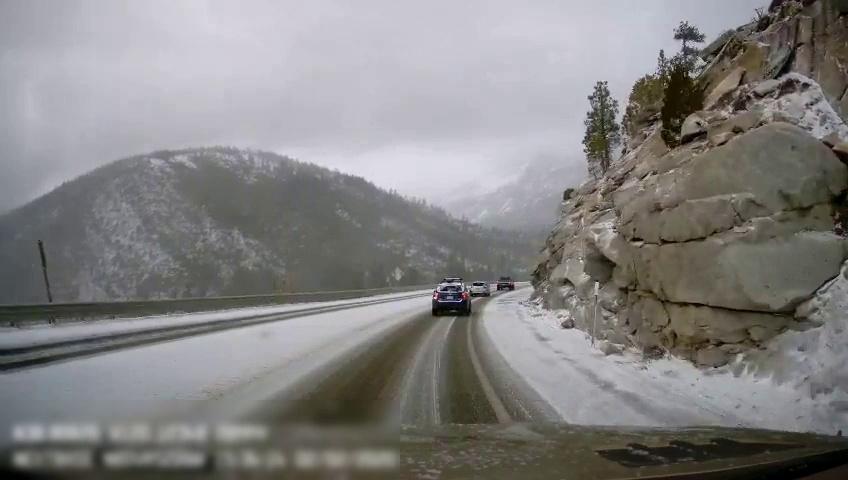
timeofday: Day
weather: Snowy
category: Drivable Space
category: Vehicles | Car
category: Vehicles | Truck
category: Vehicles | Car
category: Lanes | Current Lane
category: Traffic | Signs